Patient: sex M, age 62
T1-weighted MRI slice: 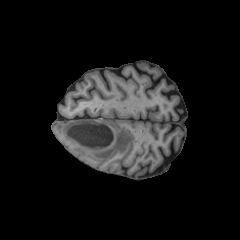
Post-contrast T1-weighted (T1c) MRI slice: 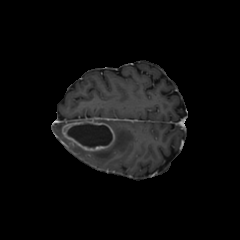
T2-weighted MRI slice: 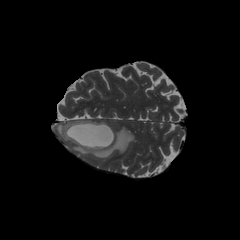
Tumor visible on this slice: yes
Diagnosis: Glioblastoma, IDH-wildtype
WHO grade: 4